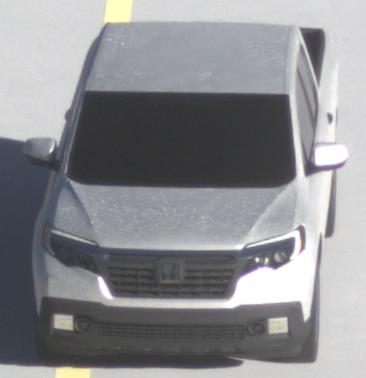
Make: Honda
Model: Ridgeline
Detailed model: Gen. 2
Model produced from: 2016
Model produced until: 2020
Doors: 4
Color: white
Road condition: dry road
Daytime: morning or afternoon
Contrast: high contrast